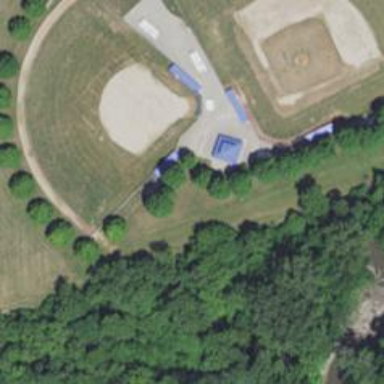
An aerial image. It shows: Baseball pitch for leisure land activities.